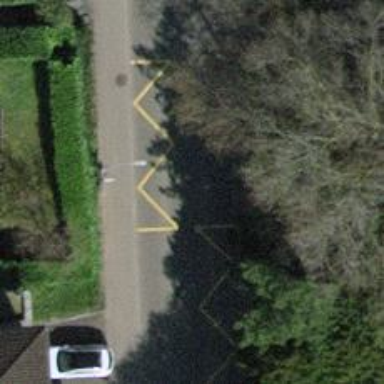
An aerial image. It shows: Bus stop with designated public transport stop position.